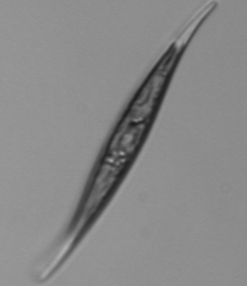
Label: Pleurosigma